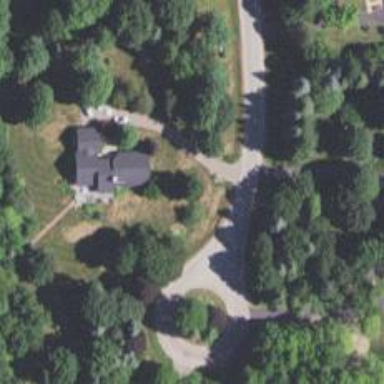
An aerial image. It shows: Driveway.